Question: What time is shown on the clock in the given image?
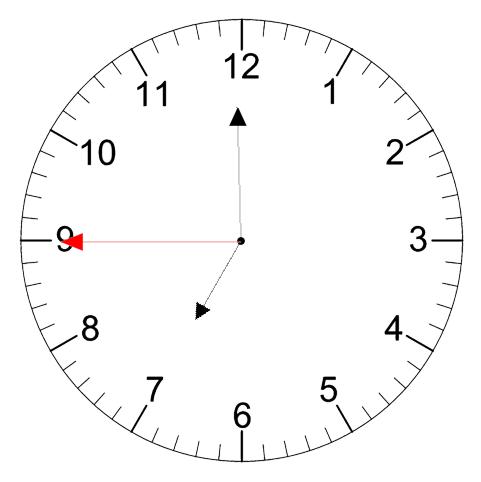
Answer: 06:59:45